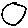
Label: circle